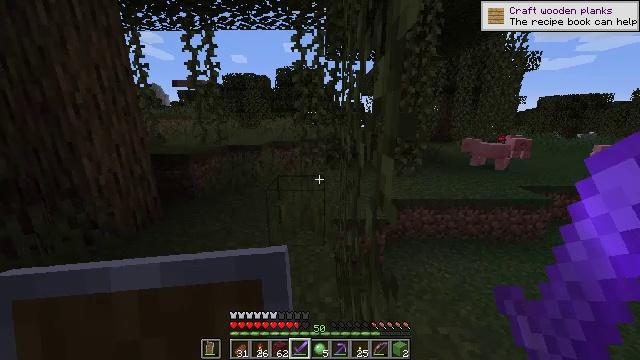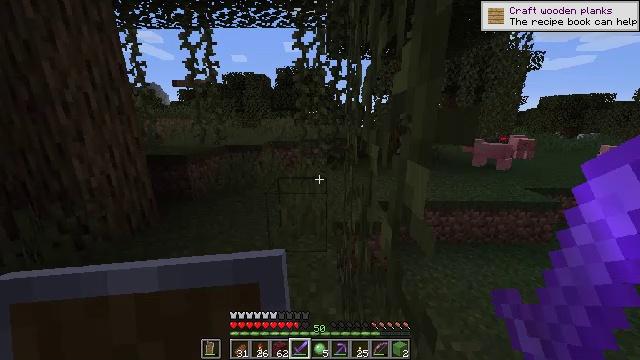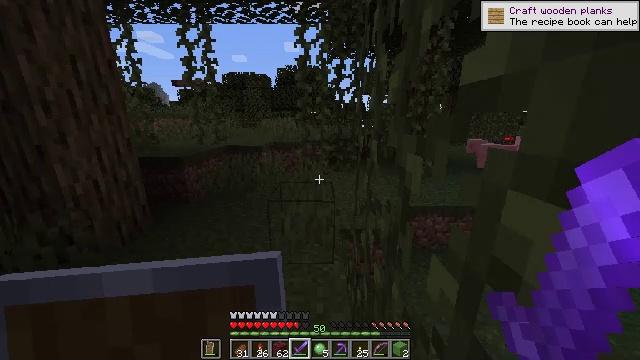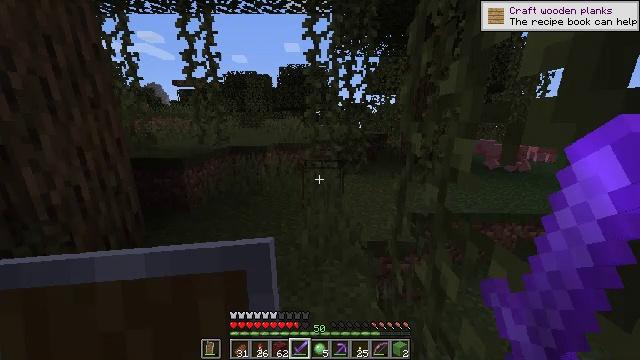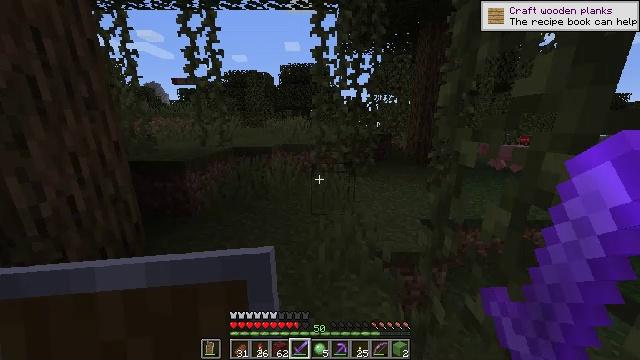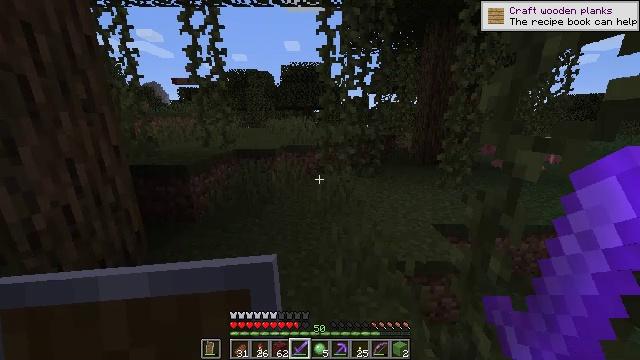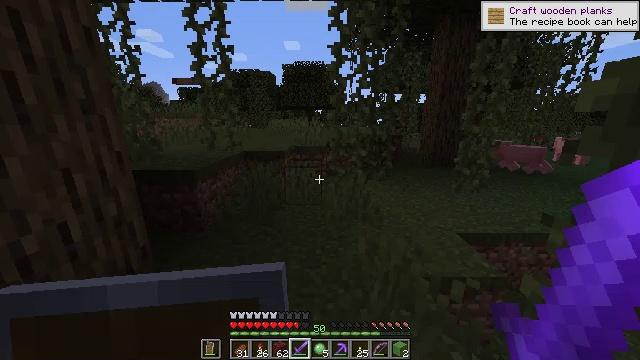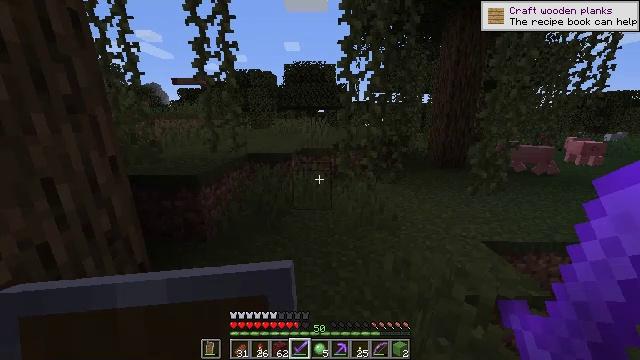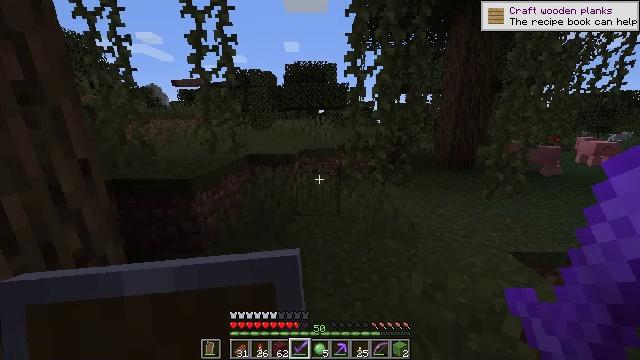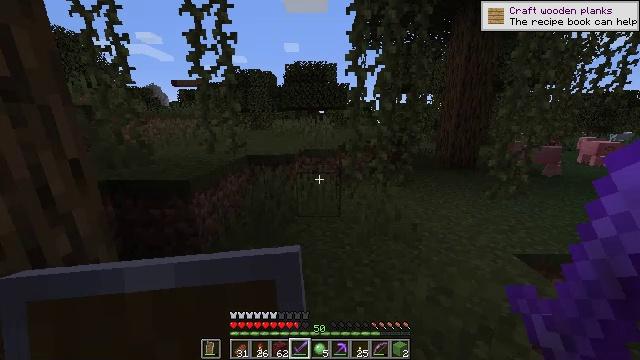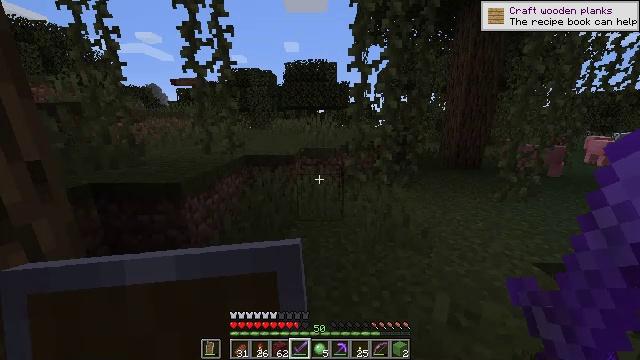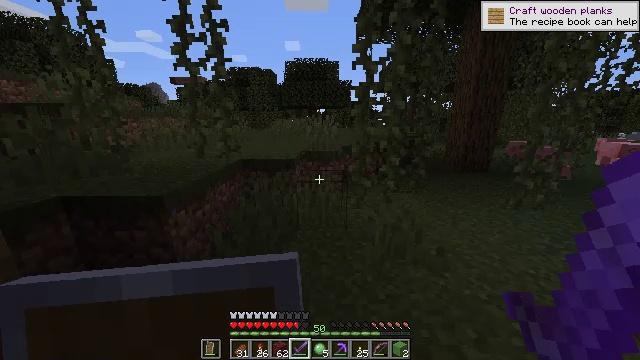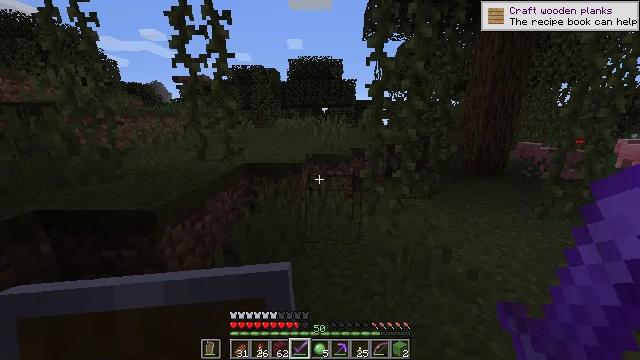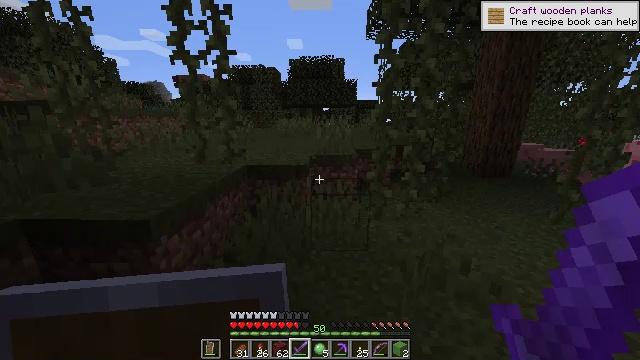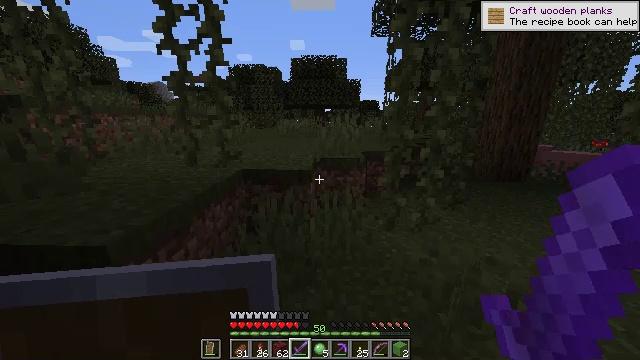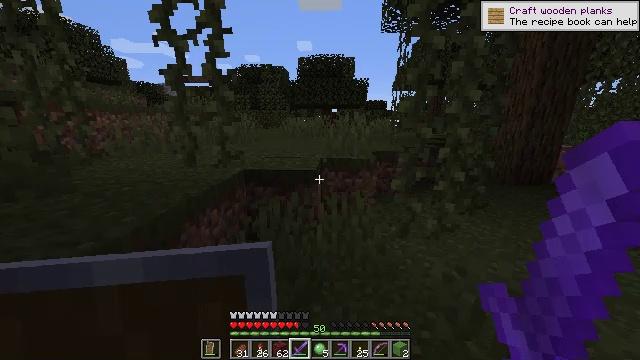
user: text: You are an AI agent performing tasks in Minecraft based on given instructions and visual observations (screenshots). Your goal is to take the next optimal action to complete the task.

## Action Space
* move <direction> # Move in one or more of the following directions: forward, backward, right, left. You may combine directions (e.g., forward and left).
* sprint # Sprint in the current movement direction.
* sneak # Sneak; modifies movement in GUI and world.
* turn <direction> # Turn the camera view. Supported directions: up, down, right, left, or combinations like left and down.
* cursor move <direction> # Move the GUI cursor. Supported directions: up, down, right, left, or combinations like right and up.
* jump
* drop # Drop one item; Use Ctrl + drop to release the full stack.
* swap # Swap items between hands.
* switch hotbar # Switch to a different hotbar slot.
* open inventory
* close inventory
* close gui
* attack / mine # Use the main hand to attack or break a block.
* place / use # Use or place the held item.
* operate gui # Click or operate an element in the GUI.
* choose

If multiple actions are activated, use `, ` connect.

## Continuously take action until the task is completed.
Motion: motion action
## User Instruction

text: Kill the slime.
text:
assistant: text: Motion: move forward and move left
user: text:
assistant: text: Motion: move forward and move left
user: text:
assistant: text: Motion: move forward and move left
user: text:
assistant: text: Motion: move forward and move left
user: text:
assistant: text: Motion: move forward and move left
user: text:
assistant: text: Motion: move forward and move left
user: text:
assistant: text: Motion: move forward
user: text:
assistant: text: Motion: move forward
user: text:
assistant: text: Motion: move forward
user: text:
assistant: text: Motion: move forward
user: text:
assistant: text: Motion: move forward and move left
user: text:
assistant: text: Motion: move forward and move left
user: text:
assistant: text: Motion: move forward
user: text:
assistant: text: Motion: move forward
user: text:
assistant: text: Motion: move forward, turn left
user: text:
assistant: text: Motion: move forward, turn left
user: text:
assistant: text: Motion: move forward, turn left
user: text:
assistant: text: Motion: move forward
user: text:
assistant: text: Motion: move forward, jump
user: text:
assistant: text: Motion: move forward, jump
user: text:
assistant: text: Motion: move forward, jump
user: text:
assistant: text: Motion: move forward, jump
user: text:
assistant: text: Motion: move forward, jump
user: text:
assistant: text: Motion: move forward, jump
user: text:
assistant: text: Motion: move forward, jump
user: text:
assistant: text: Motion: move forward, jump
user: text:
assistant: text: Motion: move forward, jump
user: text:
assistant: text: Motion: move forward, jump
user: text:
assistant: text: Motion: move forward, jump
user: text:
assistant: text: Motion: move forward, turn right, jump